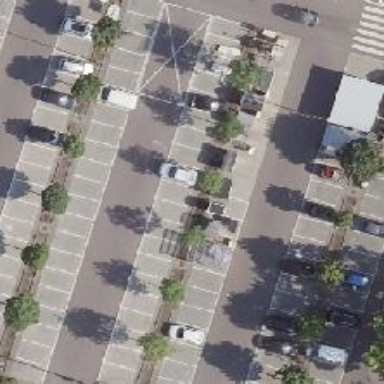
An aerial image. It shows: Marketplace.